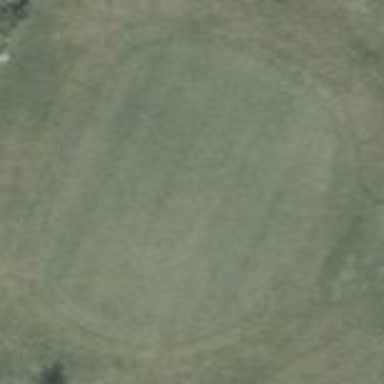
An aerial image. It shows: Golf green.